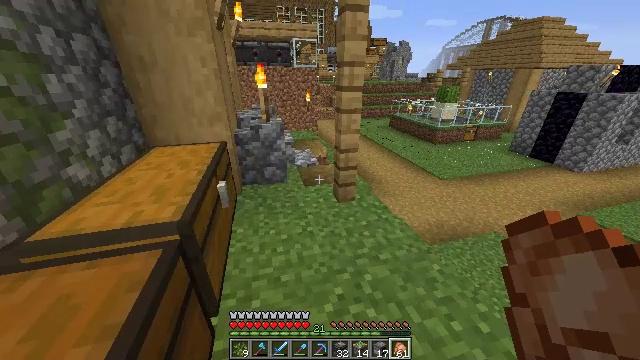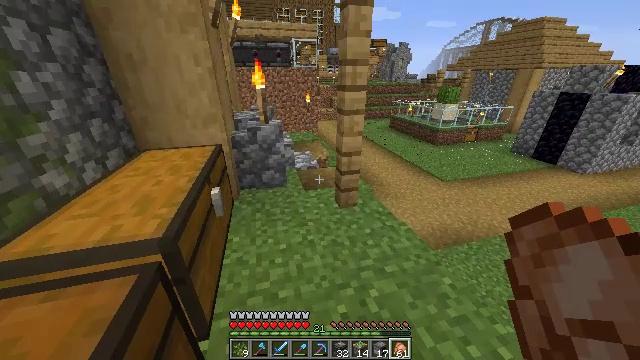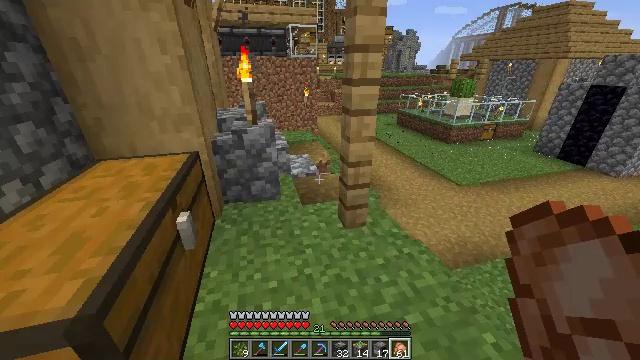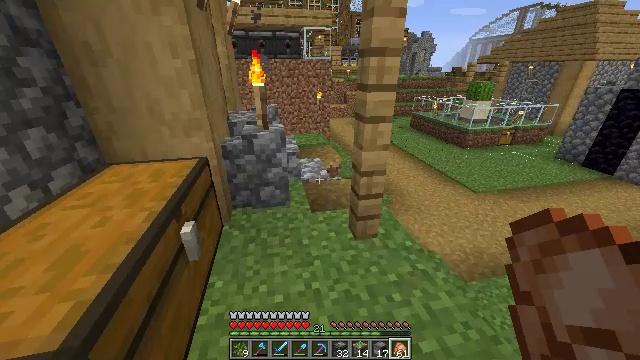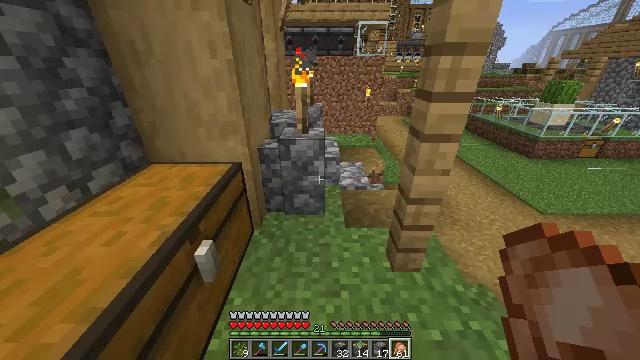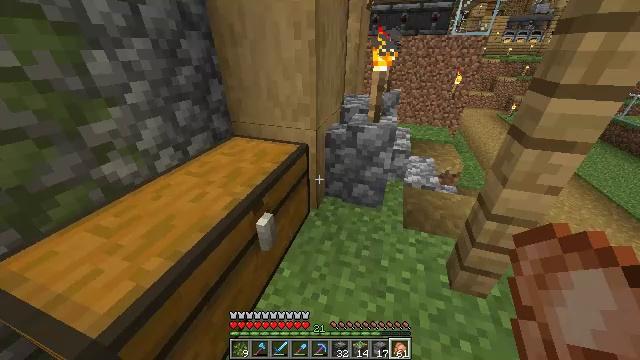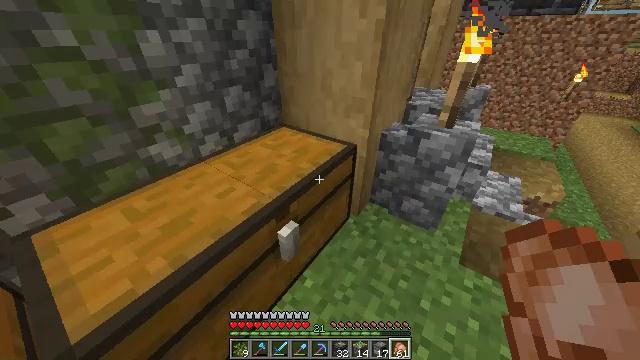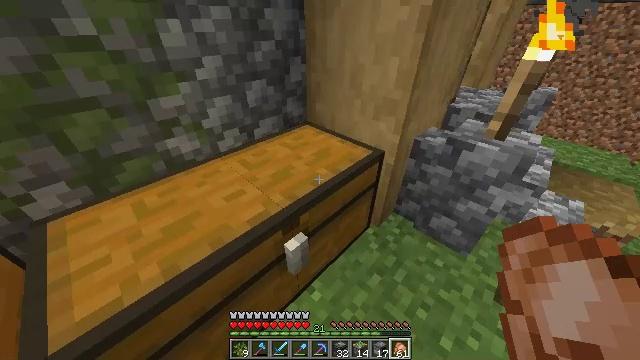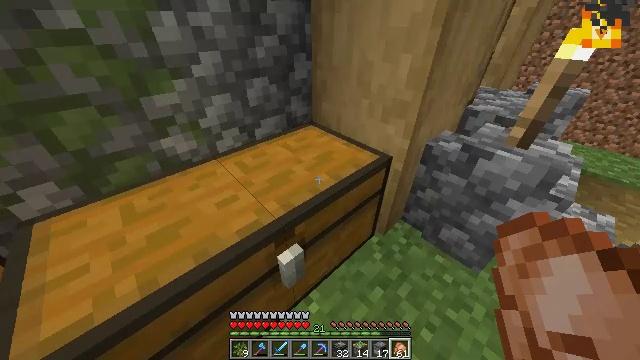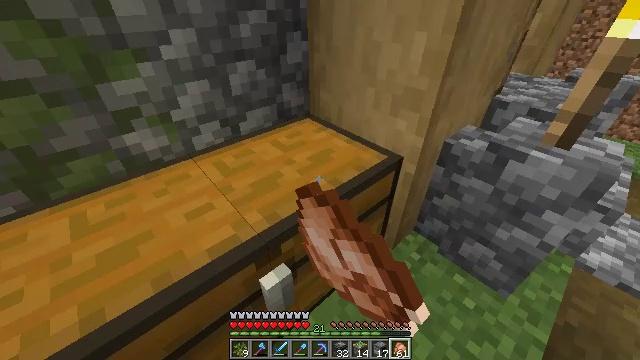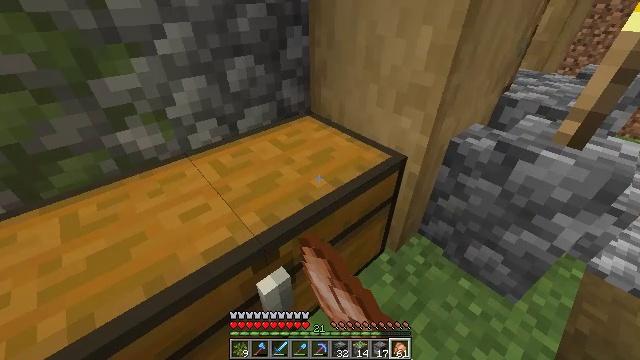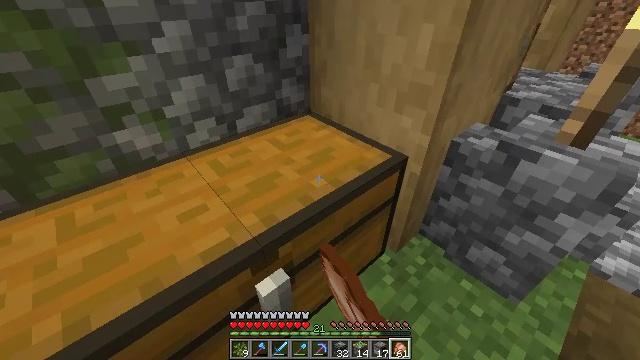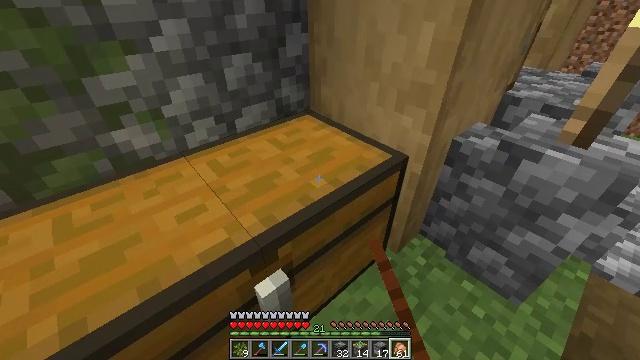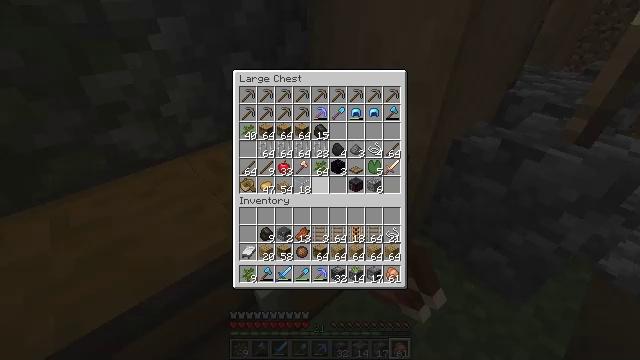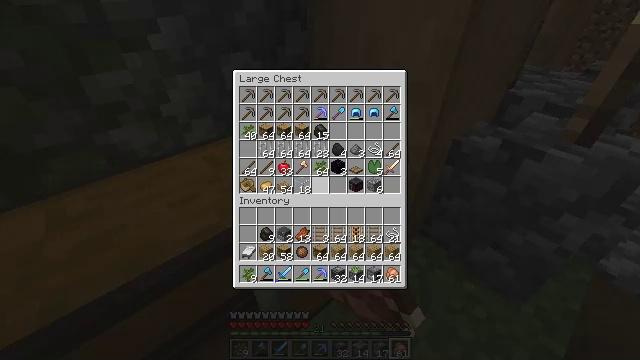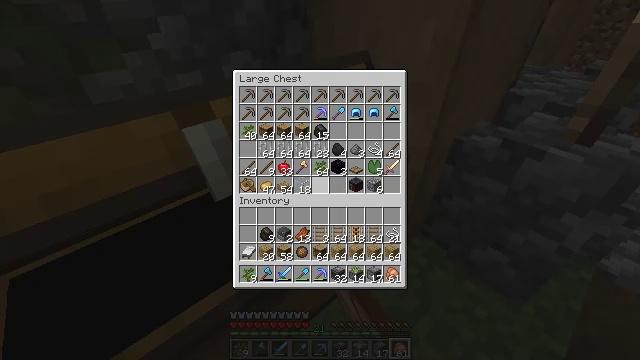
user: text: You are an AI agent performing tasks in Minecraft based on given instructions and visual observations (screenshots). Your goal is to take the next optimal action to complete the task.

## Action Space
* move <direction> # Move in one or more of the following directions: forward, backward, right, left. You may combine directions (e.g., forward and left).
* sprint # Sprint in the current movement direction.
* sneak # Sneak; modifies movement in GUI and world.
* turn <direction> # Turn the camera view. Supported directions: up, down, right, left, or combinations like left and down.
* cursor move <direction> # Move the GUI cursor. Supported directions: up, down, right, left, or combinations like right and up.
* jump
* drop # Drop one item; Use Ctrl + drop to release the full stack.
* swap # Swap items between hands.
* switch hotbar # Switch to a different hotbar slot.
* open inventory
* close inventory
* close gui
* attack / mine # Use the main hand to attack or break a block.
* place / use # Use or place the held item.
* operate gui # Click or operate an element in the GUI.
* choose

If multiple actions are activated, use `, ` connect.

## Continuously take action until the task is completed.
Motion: motion action
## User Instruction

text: Remove a furnace from the inventory.
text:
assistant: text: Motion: move forward, sprint
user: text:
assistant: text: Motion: move forward, sprint
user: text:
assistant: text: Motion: move forward, sprint, turn left
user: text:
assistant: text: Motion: move forward, sprint, turn left and down
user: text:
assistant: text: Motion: move forward, sprint, turn left and down
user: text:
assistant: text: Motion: move forward, turn left and down
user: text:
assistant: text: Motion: turn left and down
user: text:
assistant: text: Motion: turn left, use / place
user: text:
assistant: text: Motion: use / place
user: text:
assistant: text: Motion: use / place
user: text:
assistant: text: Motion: use / place
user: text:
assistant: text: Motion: use / place
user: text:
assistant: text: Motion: open gui
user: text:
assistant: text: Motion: no_op
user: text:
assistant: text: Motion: no_op
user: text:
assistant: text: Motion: no_op
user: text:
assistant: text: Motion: no_op
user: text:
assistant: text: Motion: no_op
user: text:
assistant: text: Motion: no_op
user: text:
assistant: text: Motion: no_op
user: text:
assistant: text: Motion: no_op
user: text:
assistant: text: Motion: sneak
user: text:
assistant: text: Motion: sneak
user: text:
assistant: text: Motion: sneak
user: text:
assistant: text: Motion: sneak, cursor move down
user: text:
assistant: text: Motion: sneak, cursor move left and down
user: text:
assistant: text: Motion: sneak, cursor move left and down
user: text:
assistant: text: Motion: sneak, cursor move left and down
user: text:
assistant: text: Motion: sneak, cursor move left
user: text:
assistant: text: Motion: sneak